Field crop: maize
Growth stage: 2
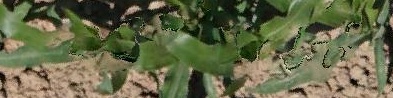
Species: maize